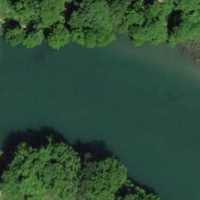
EUNIS habitat code: 15
Species observed at this site:
Epilobium hirsutum